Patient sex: F
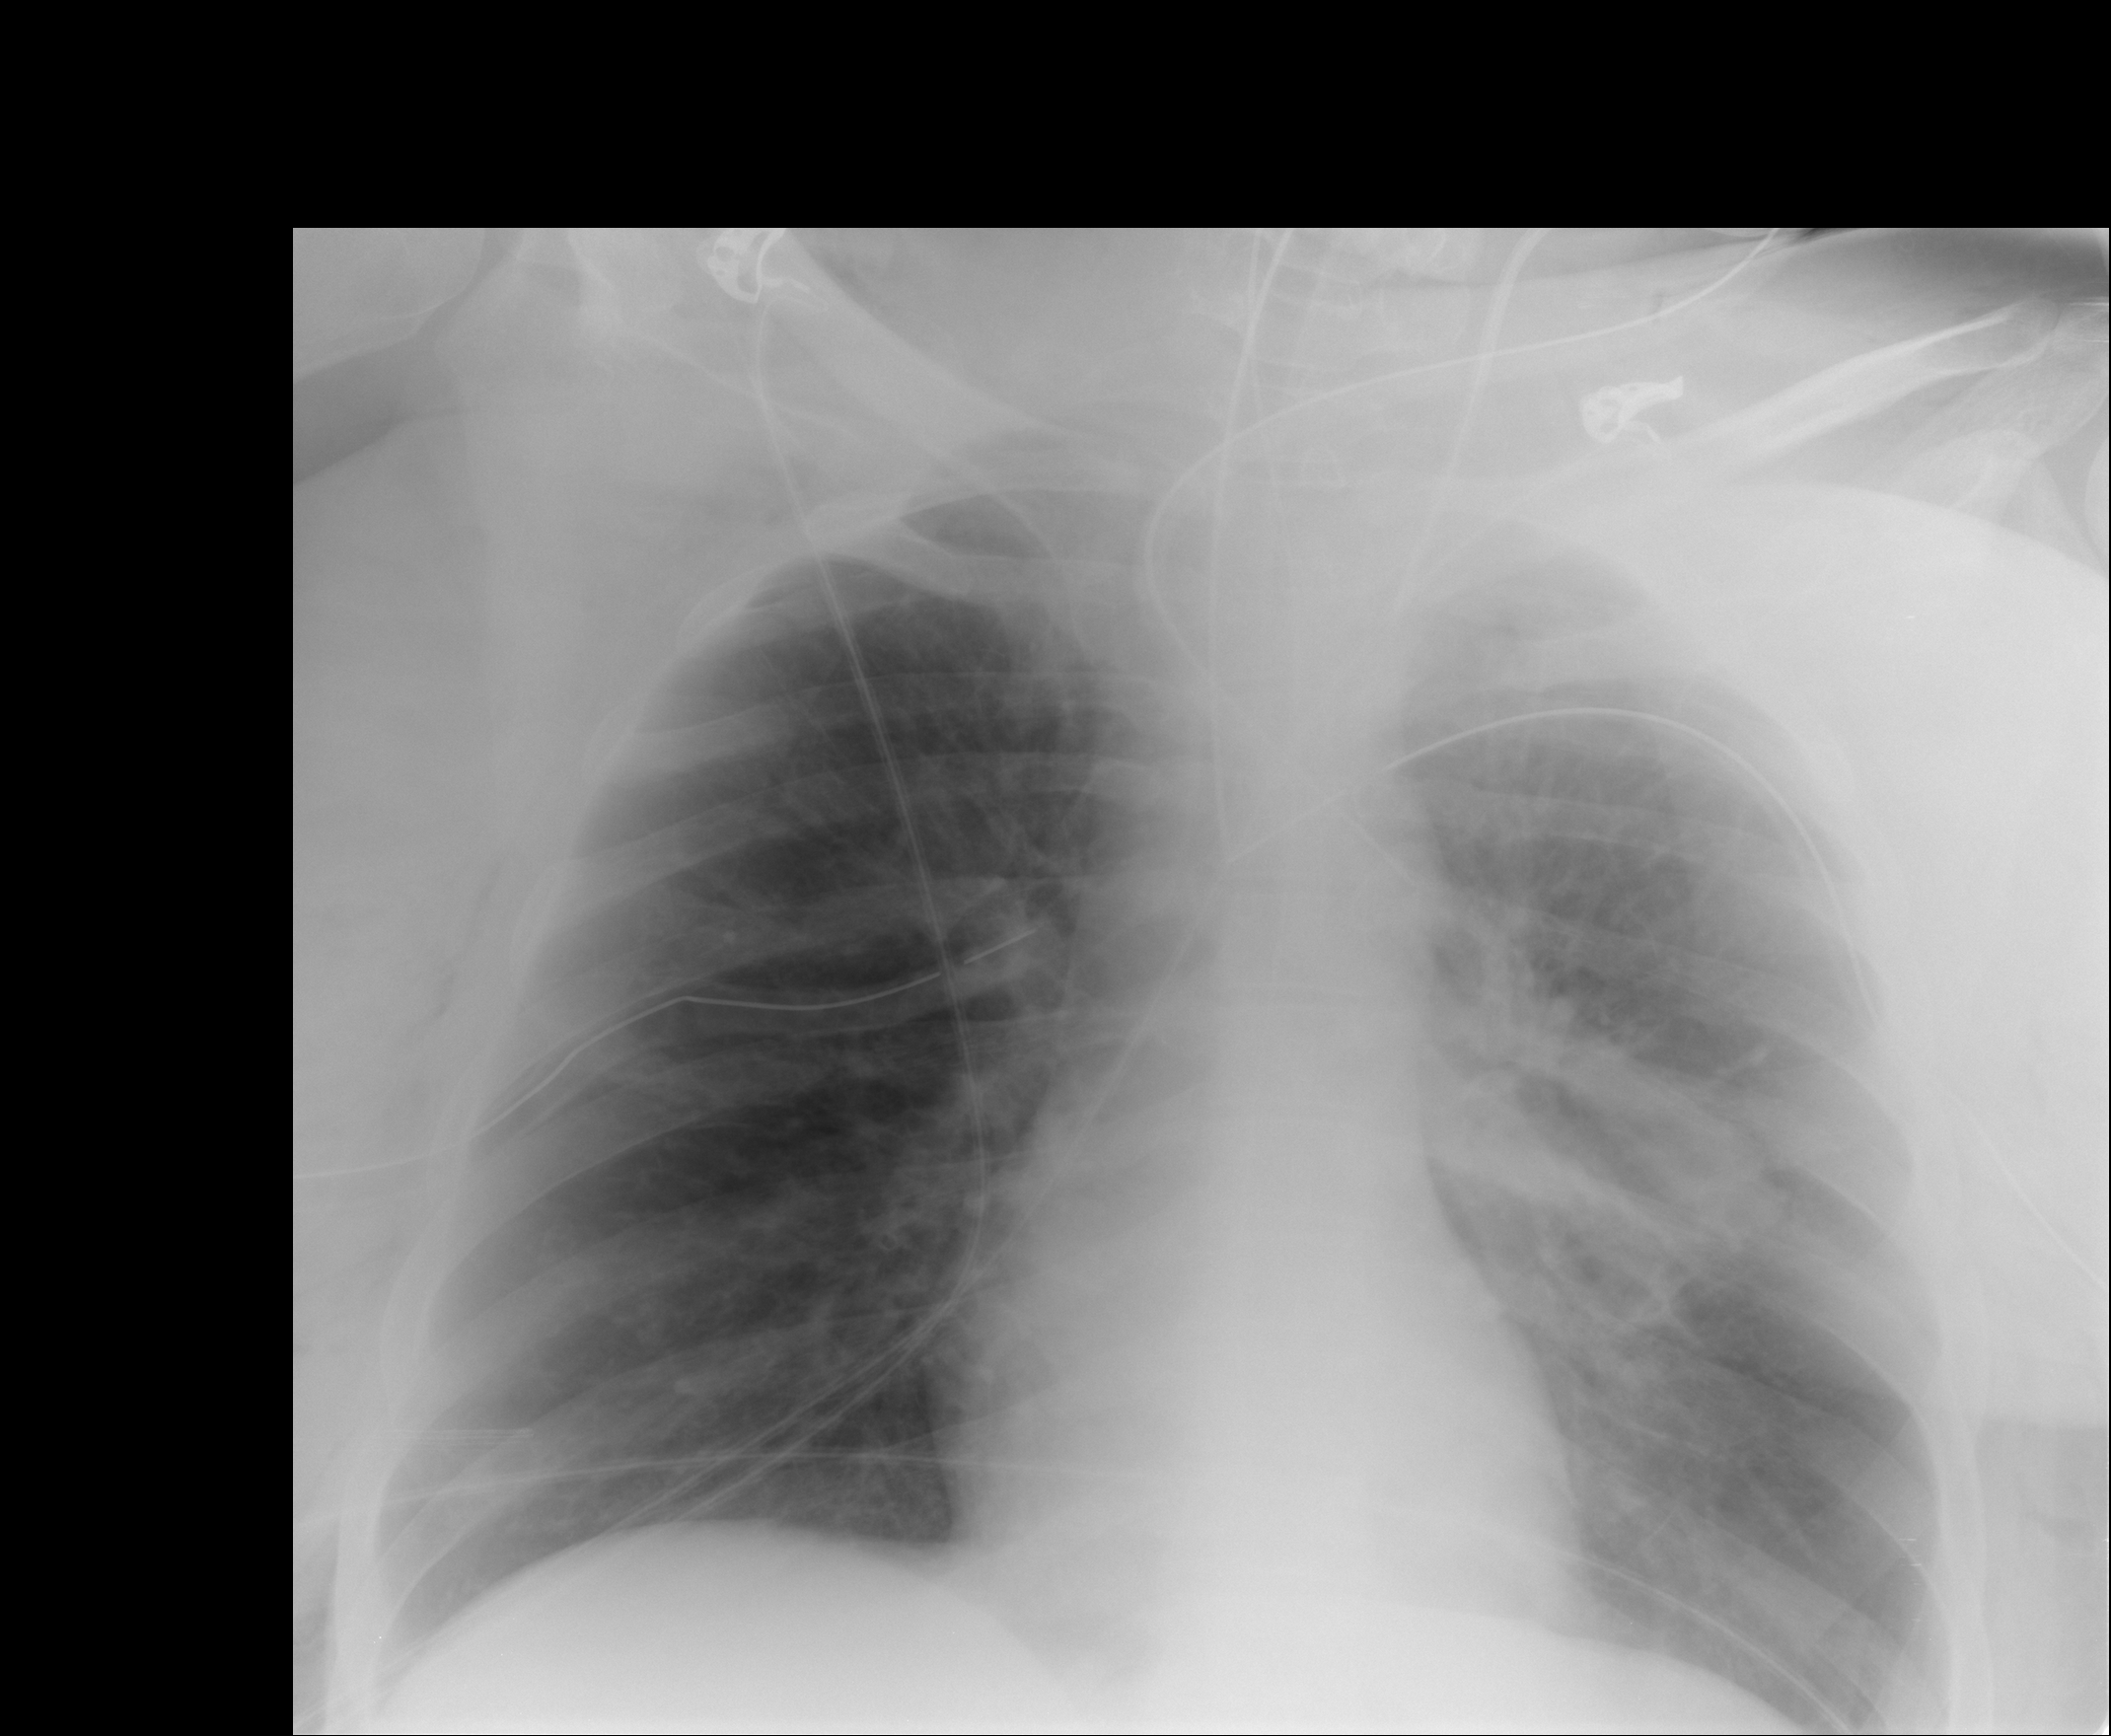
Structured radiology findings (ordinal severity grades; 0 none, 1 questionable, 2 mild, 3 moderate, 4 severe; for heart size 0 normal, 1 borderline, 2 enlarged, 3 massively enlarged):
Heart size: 0
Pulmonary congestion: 0
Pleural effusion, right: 0
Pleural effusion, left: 0
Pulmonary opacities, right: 0
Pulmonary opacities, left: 2
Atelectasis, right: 0
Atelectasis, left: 2